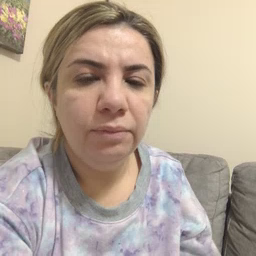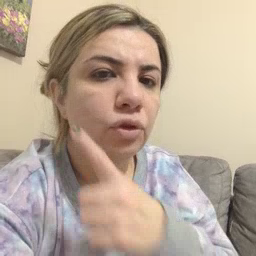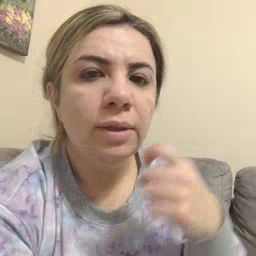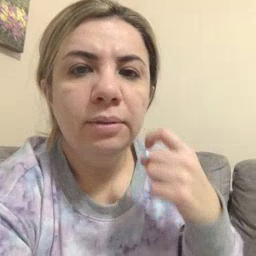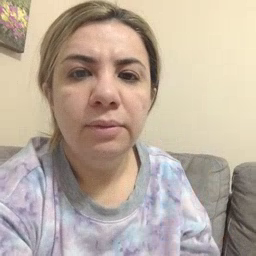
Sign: dry